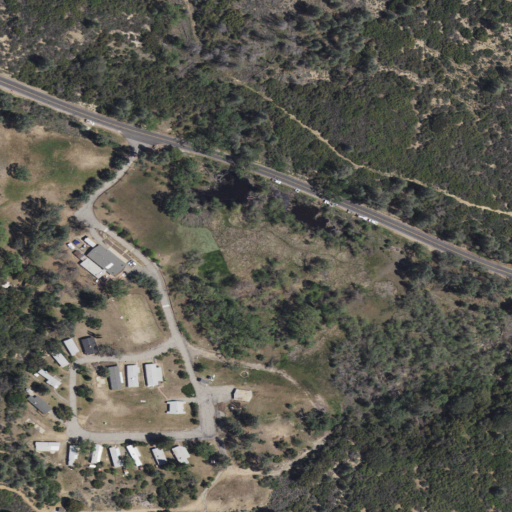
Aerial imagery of valley in California named Devils Gulch containing shrub, mixed forest, grassland, open development, low intensity development, herbaceous wetlands, evergreen forest, woody wetlands, and medium intensity development